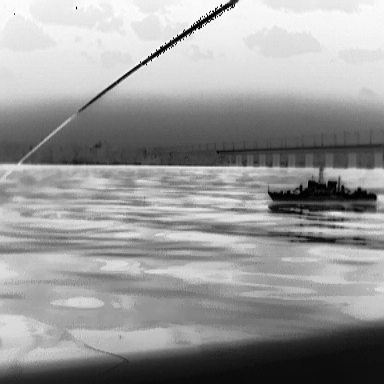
There is a warship in the infrared image.